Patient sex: M
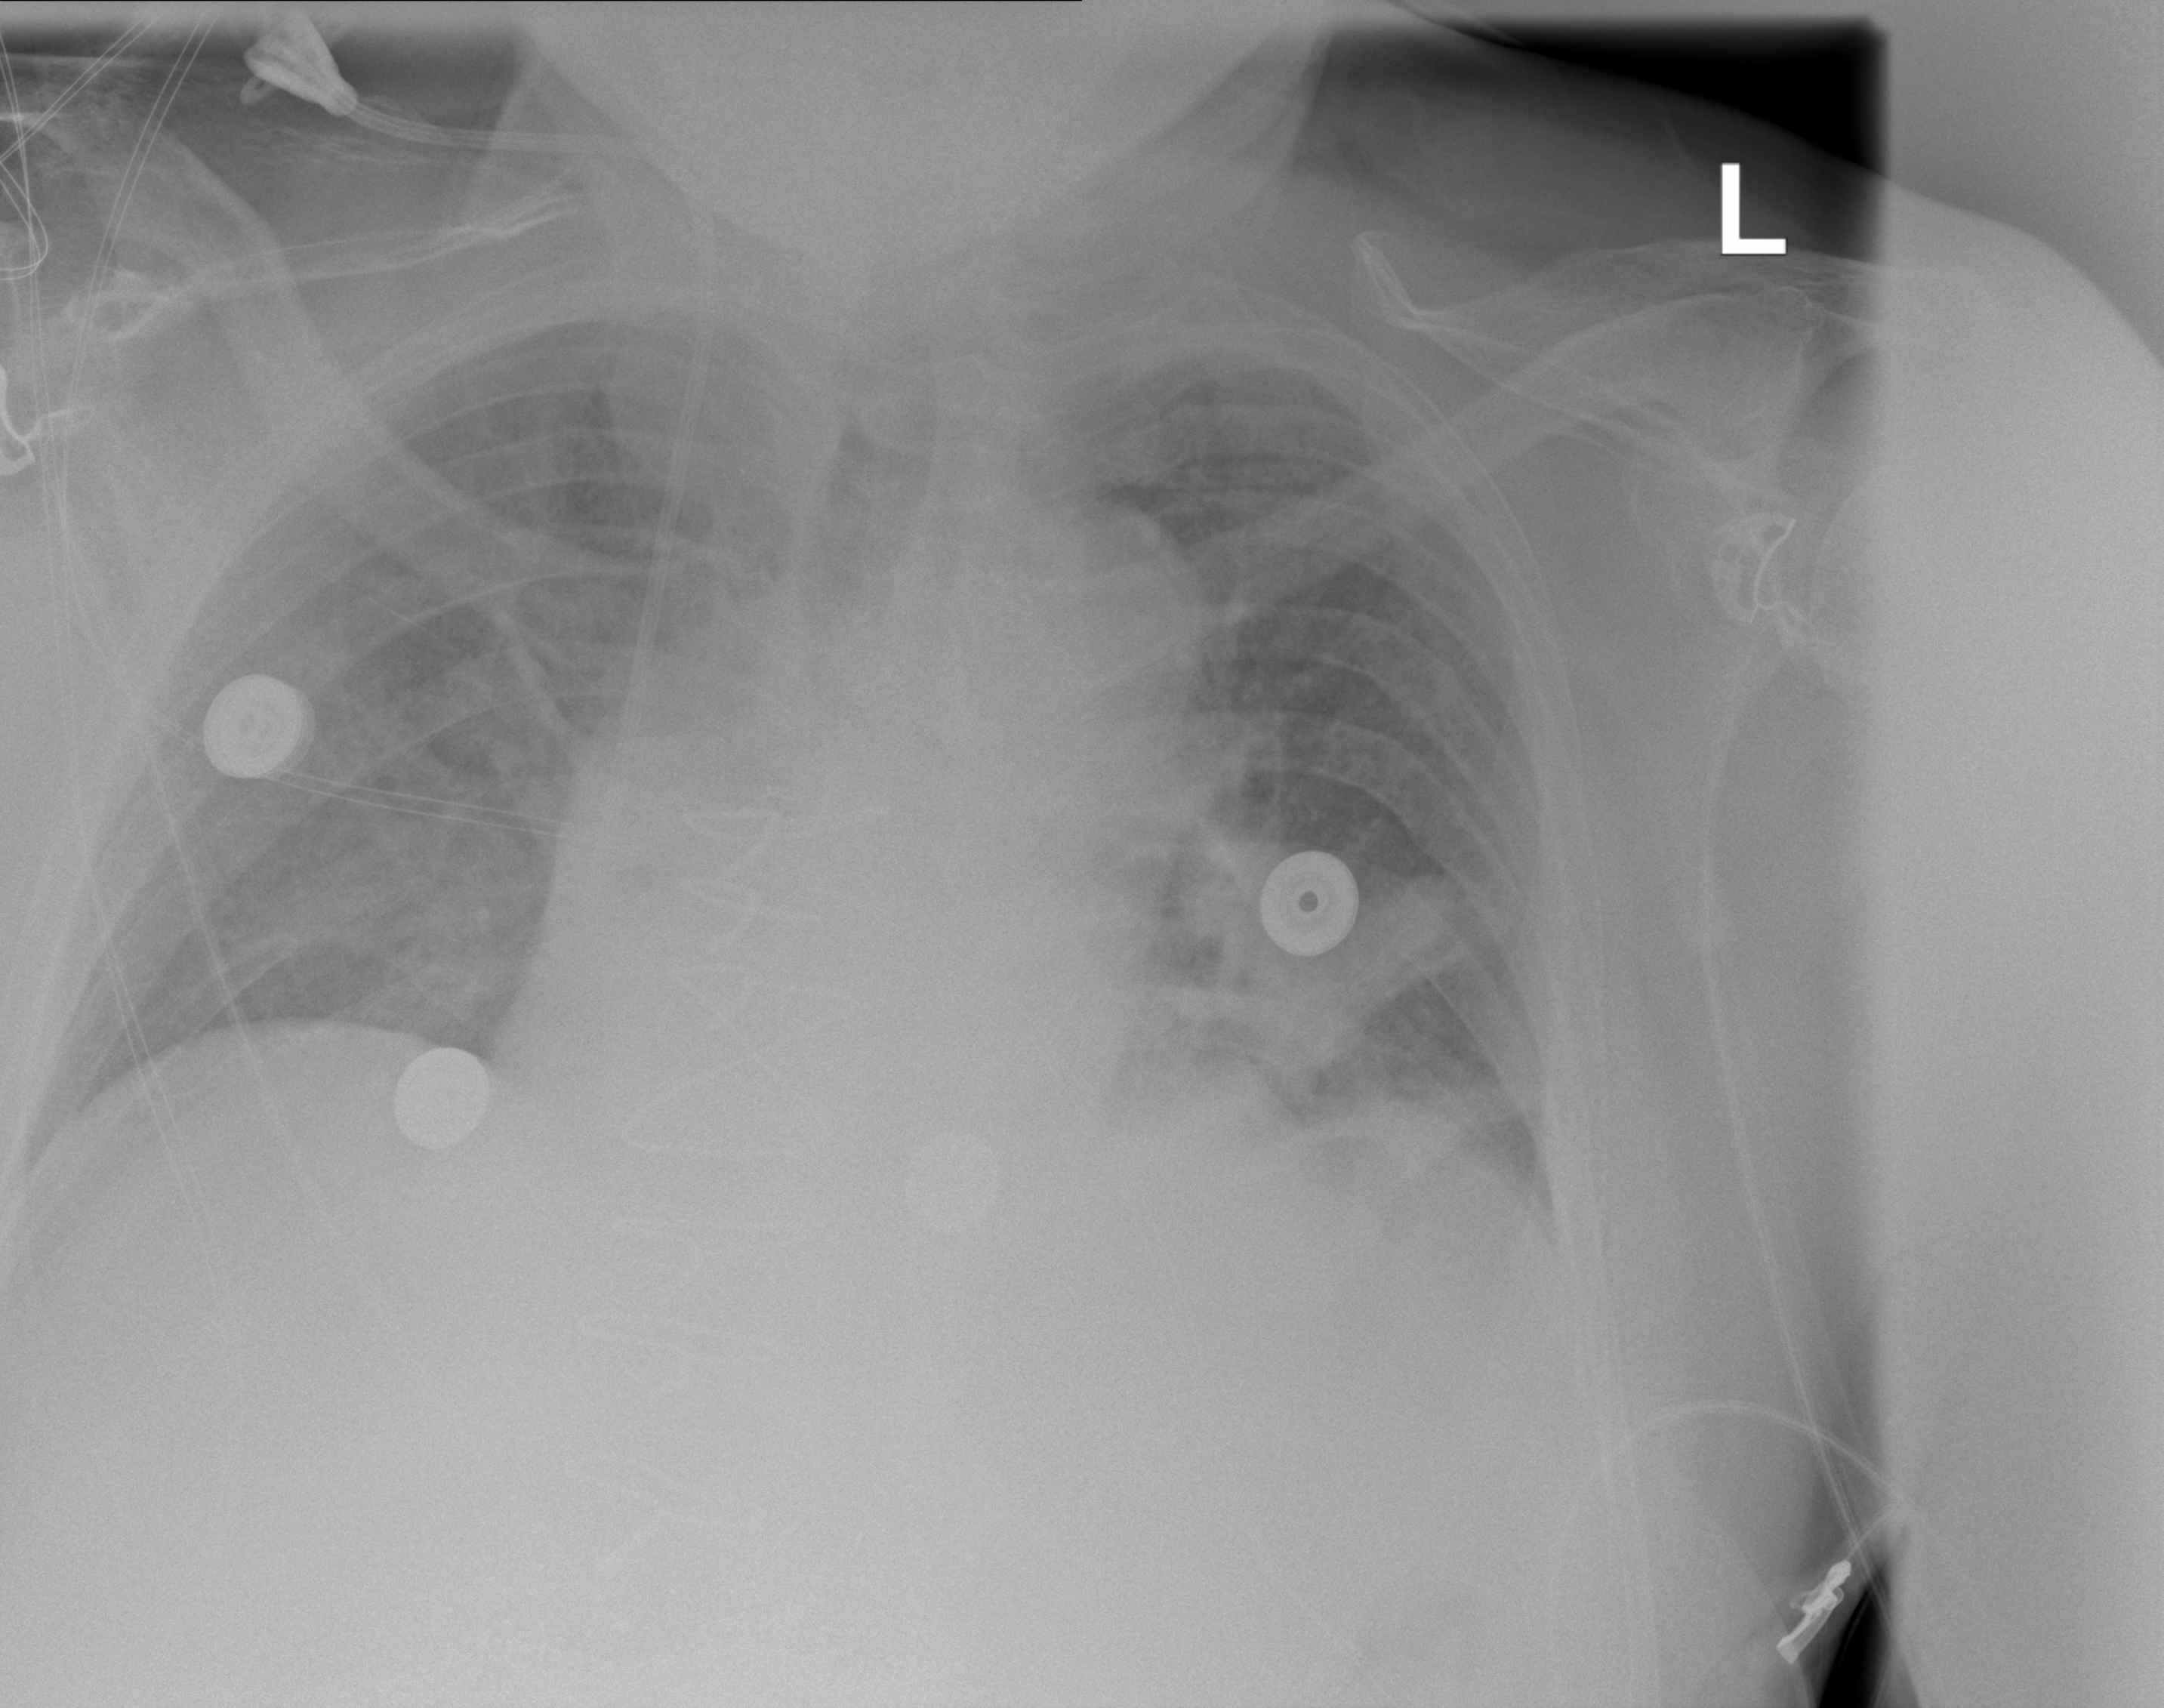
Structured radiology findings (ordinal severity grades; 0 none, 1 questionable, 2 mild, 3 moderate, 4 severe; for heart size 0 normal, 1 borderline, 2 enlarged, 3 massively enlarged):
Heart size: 2
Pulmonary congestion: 2
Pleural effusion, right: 0
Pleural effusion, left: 2
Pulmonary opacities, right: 0
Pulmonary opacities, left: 2
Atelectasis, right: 0
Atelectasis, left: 2